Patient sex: M
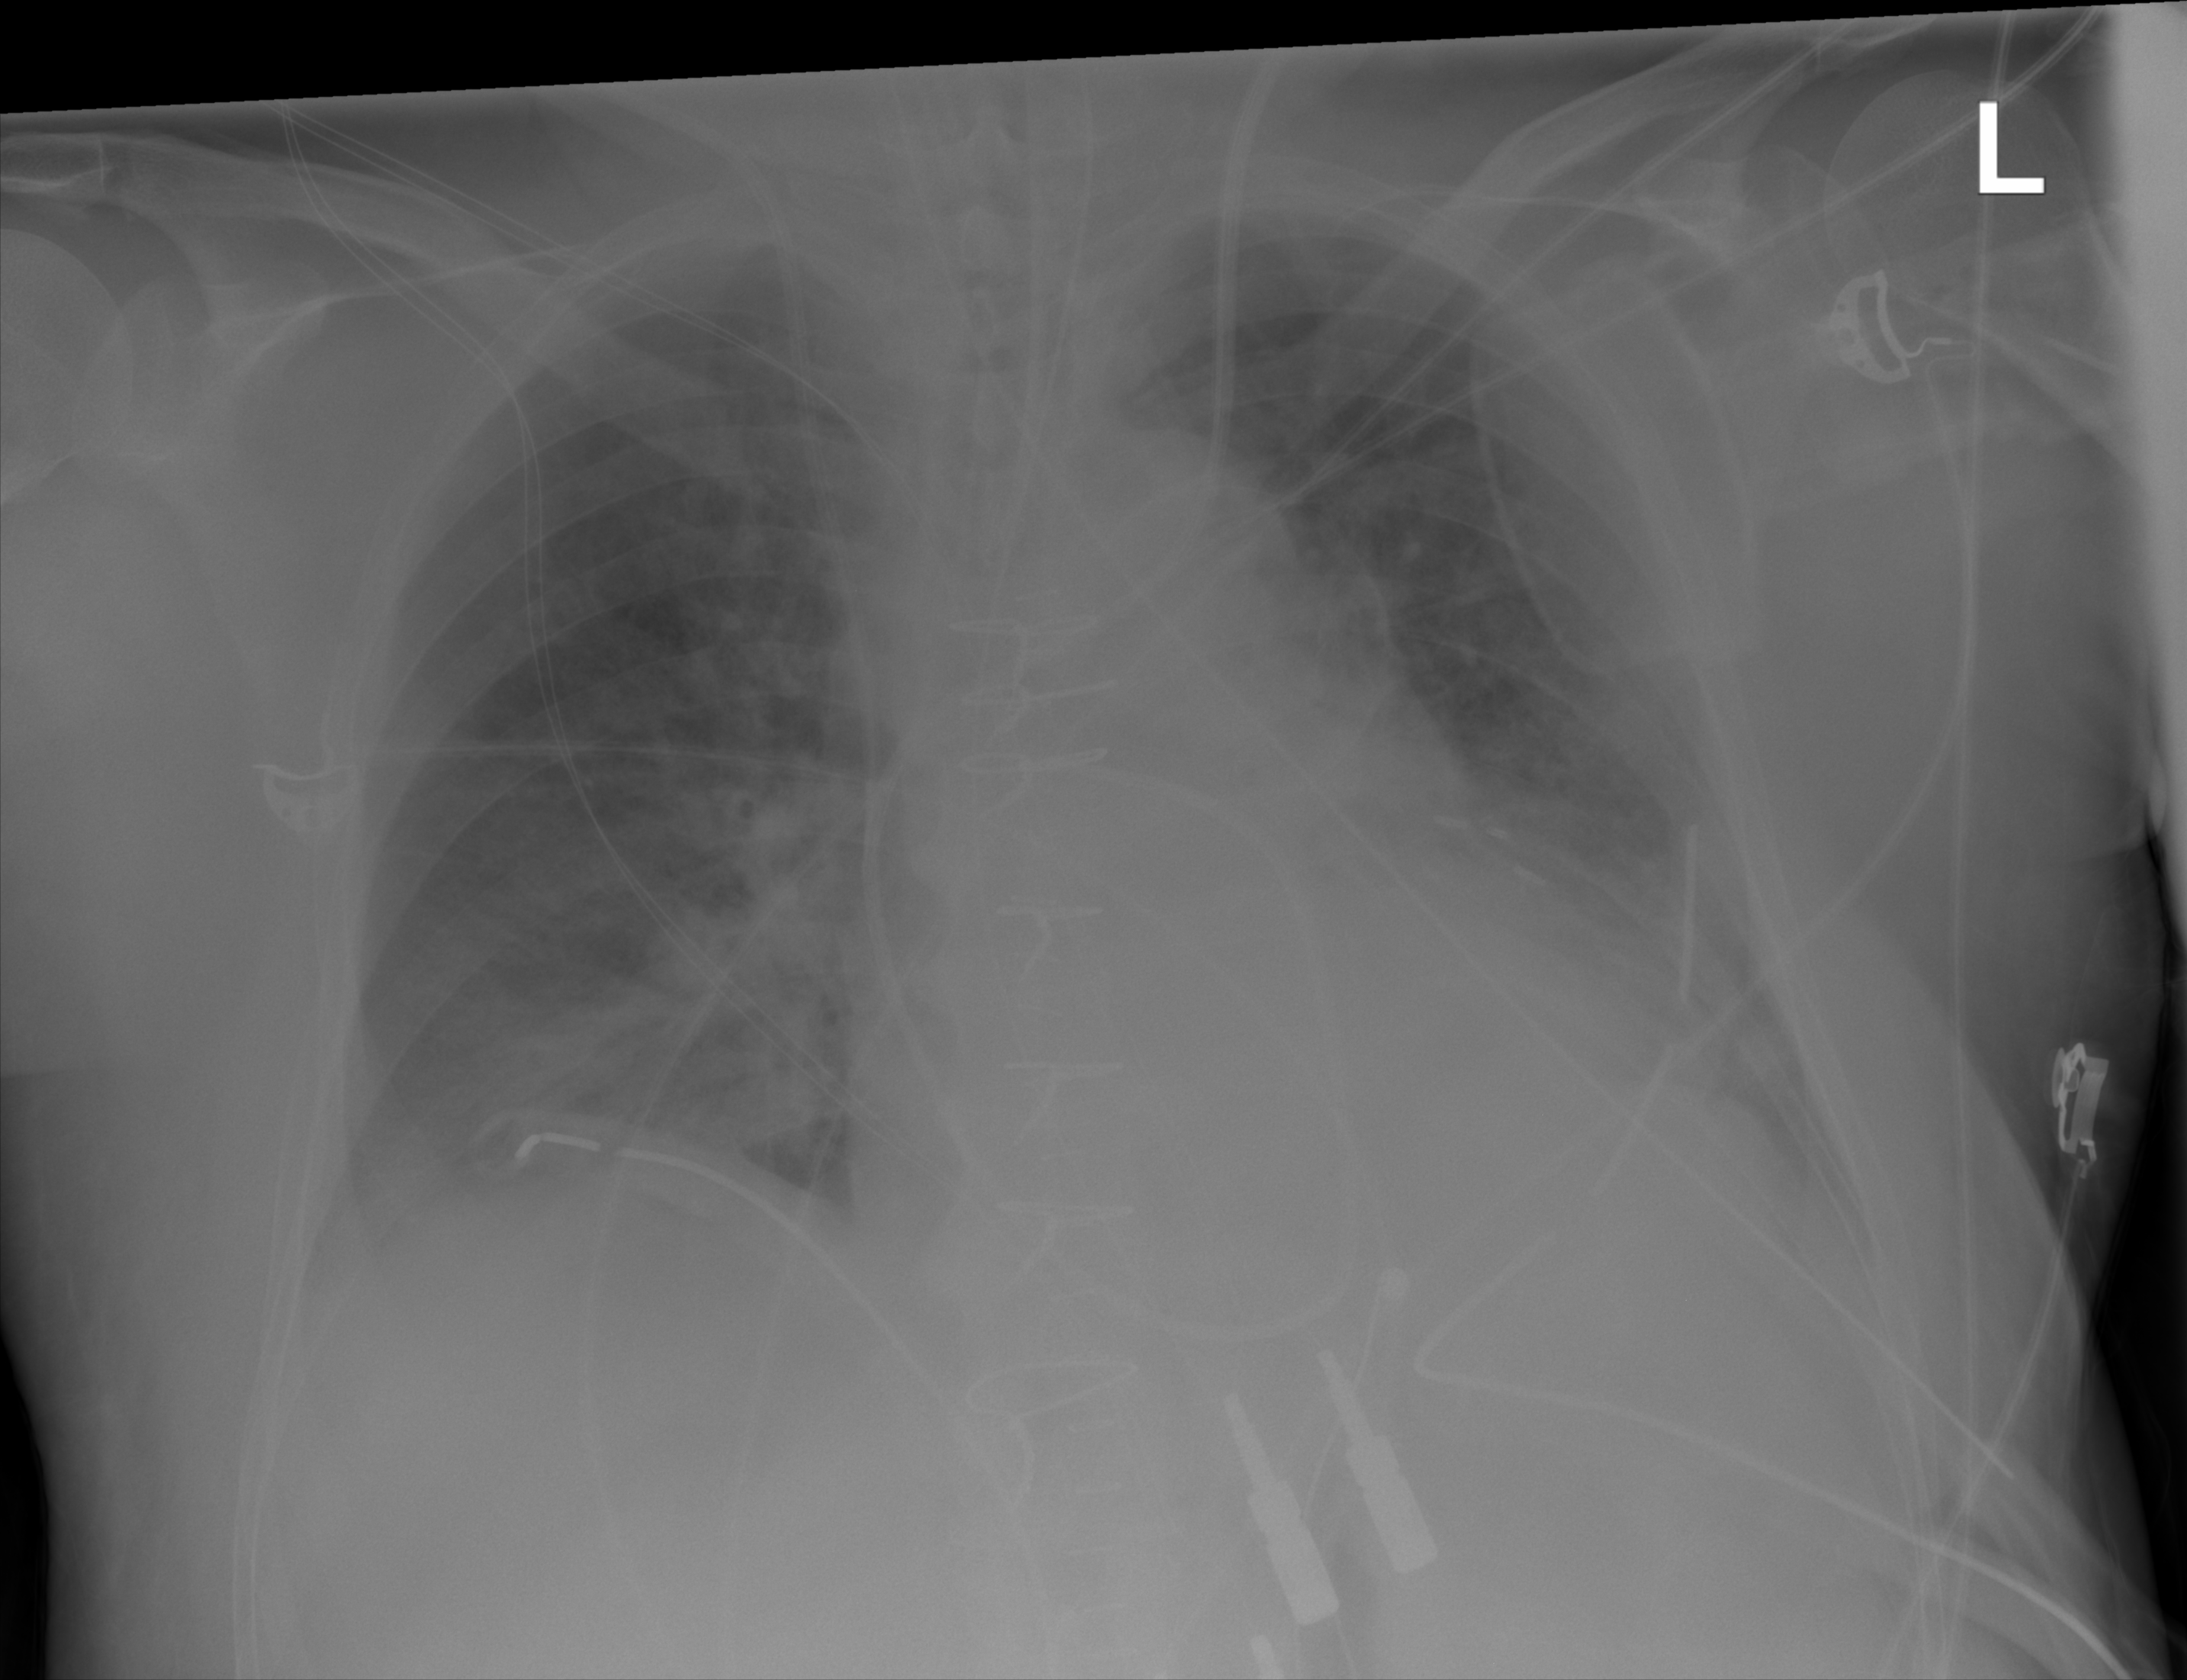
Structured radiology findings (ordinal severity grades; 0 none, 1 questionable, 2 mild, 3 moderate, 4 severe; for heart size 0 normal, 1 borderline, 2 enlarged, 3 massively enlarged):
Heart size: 2
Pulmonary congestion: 2
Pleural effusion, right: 2
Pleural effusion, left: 0
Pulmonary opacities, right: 2
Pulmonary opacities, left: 0
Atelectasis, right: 2
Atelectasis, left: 0